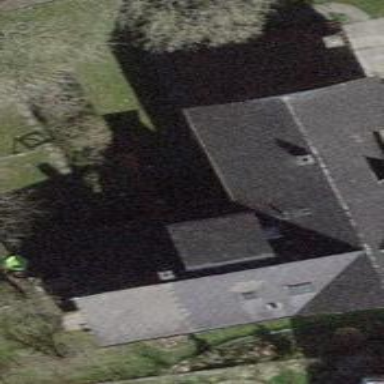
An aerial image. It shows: Residential building.